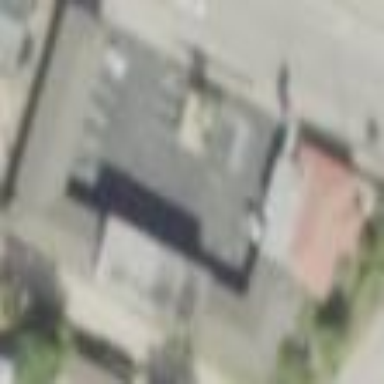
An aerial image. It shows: Building that is motel.